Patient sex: M
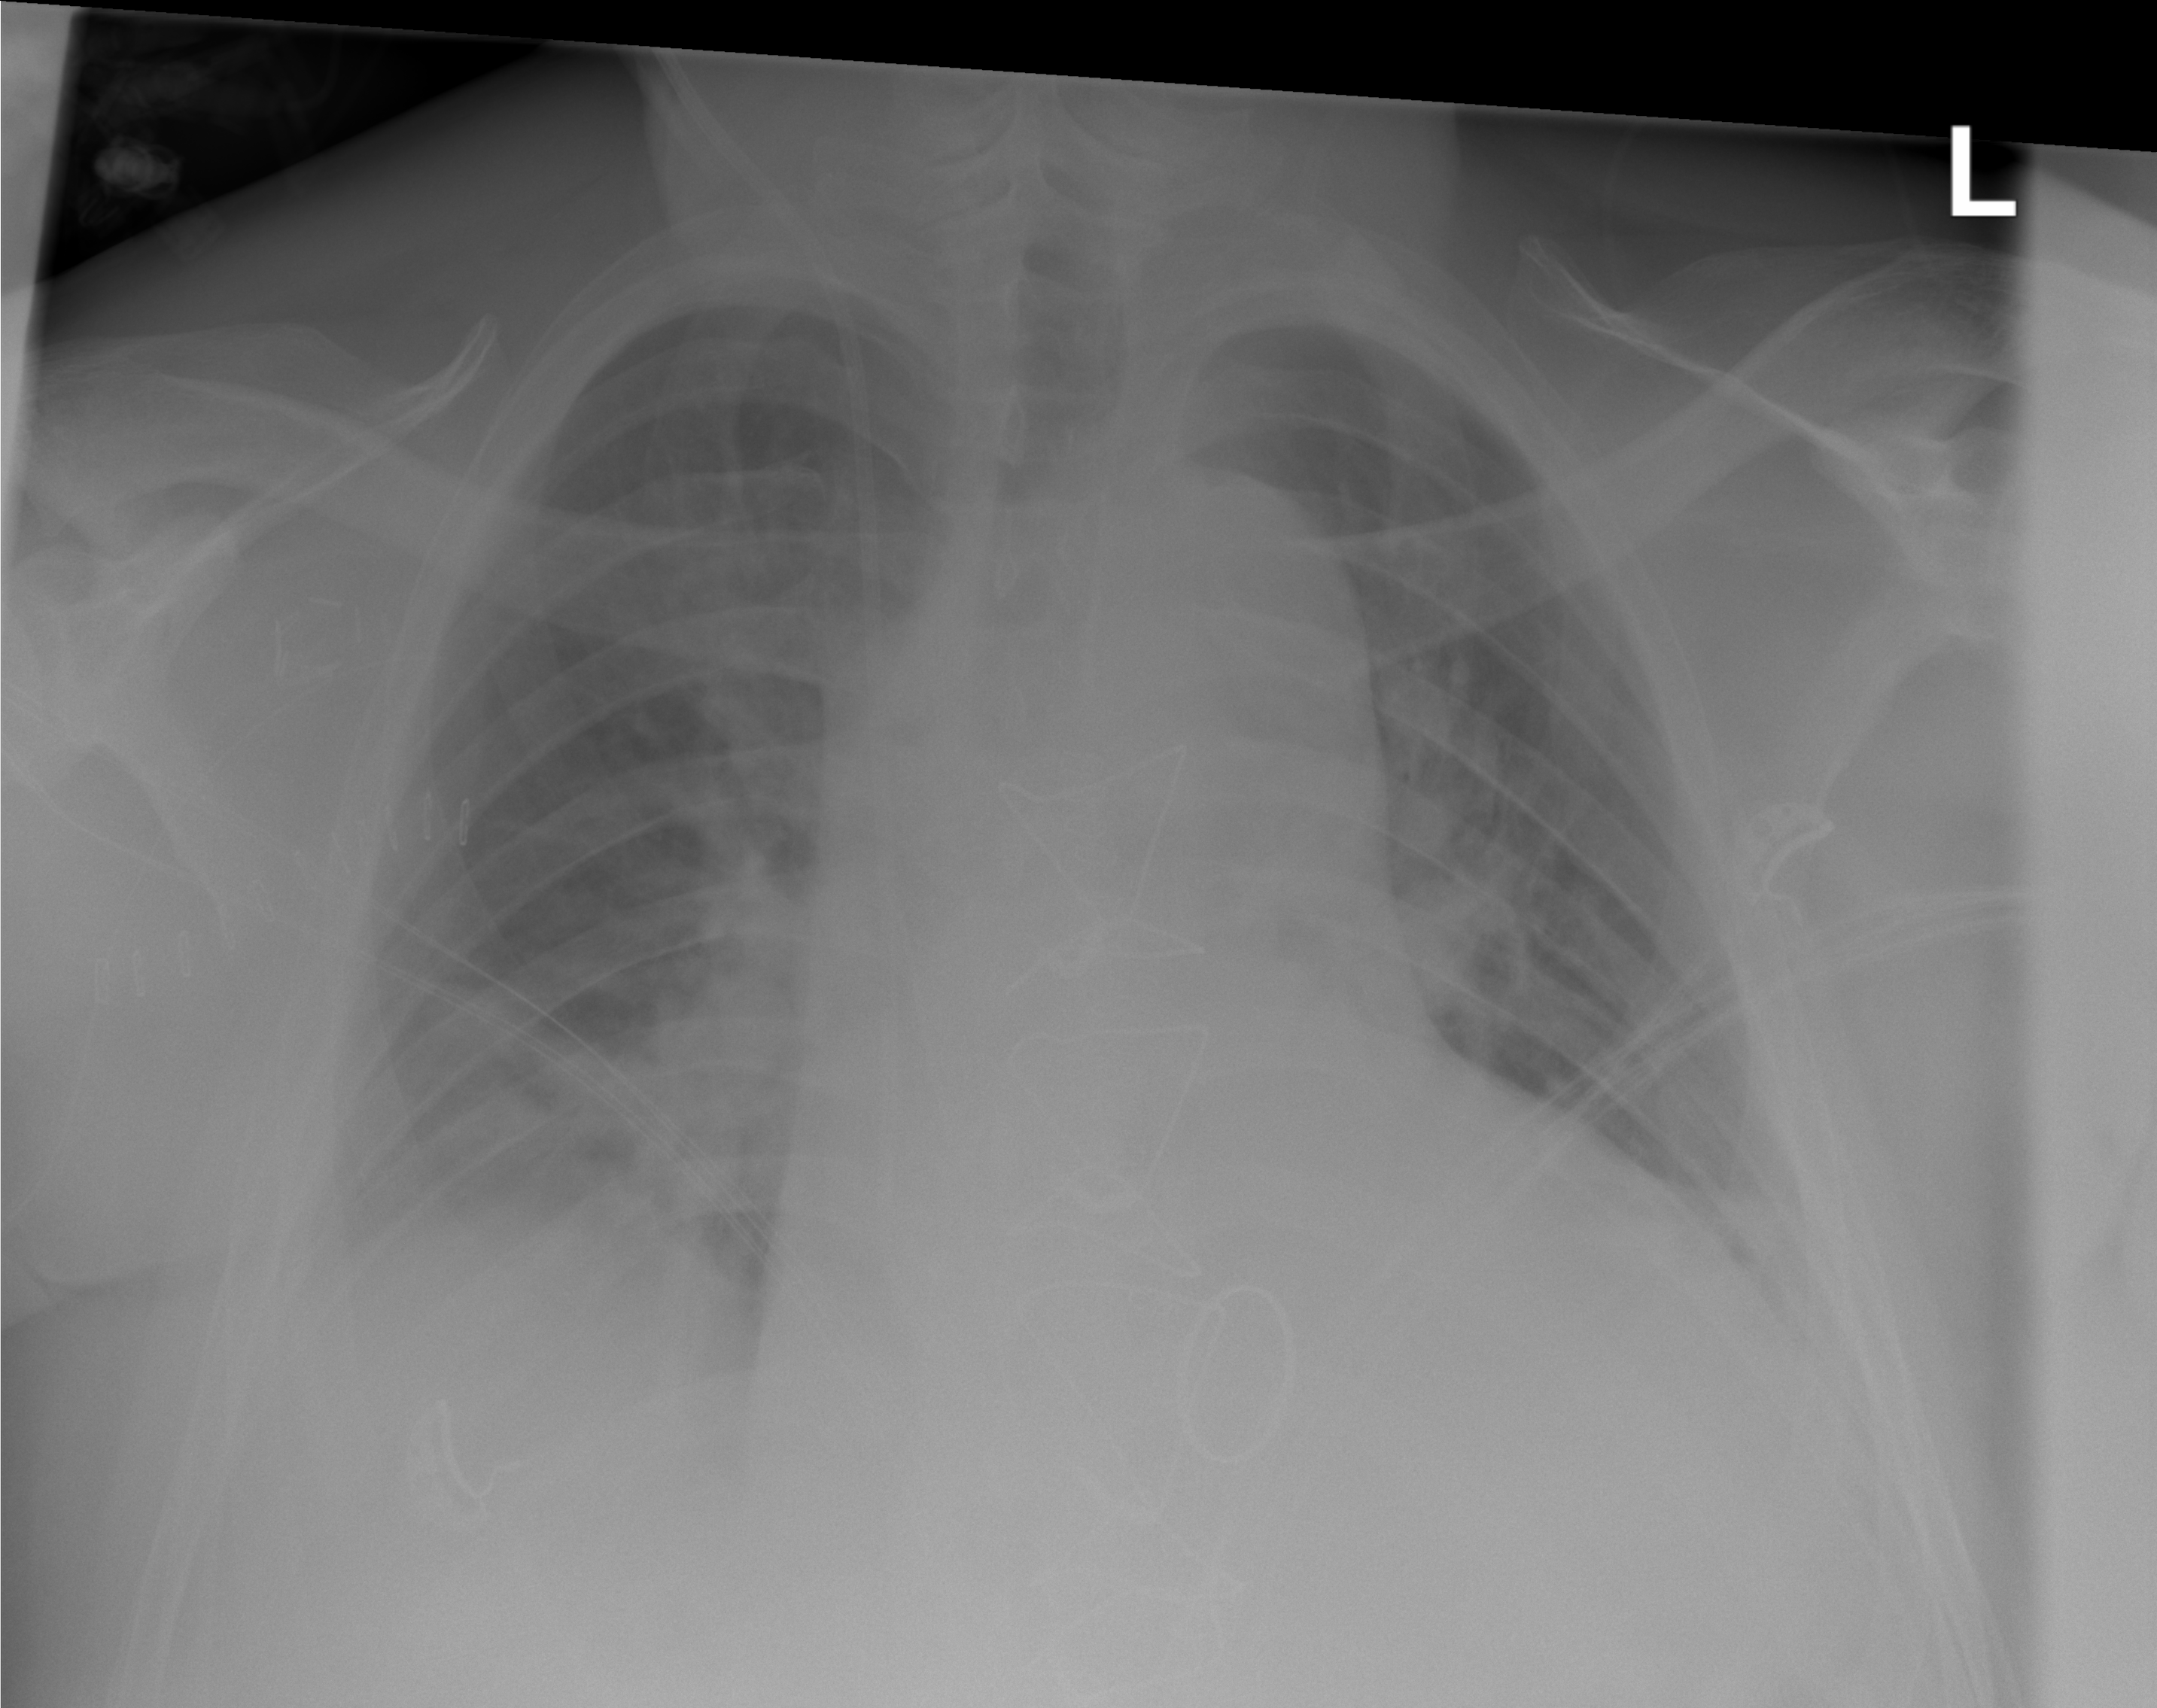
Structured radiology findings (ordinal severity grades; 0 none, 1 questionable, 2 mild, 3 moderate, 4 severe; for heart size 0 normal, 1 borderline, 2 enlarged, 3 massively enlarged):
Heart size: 0
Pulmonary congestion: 2
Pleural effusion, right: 2
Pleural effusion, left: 1
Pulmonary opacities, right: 0
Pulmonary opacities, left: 0
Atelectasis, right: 2
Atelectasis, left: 1